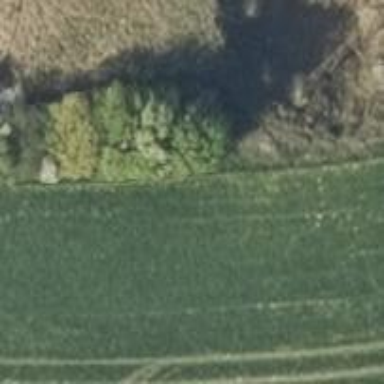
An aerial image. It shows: Row of deciduous broadleaved trees.